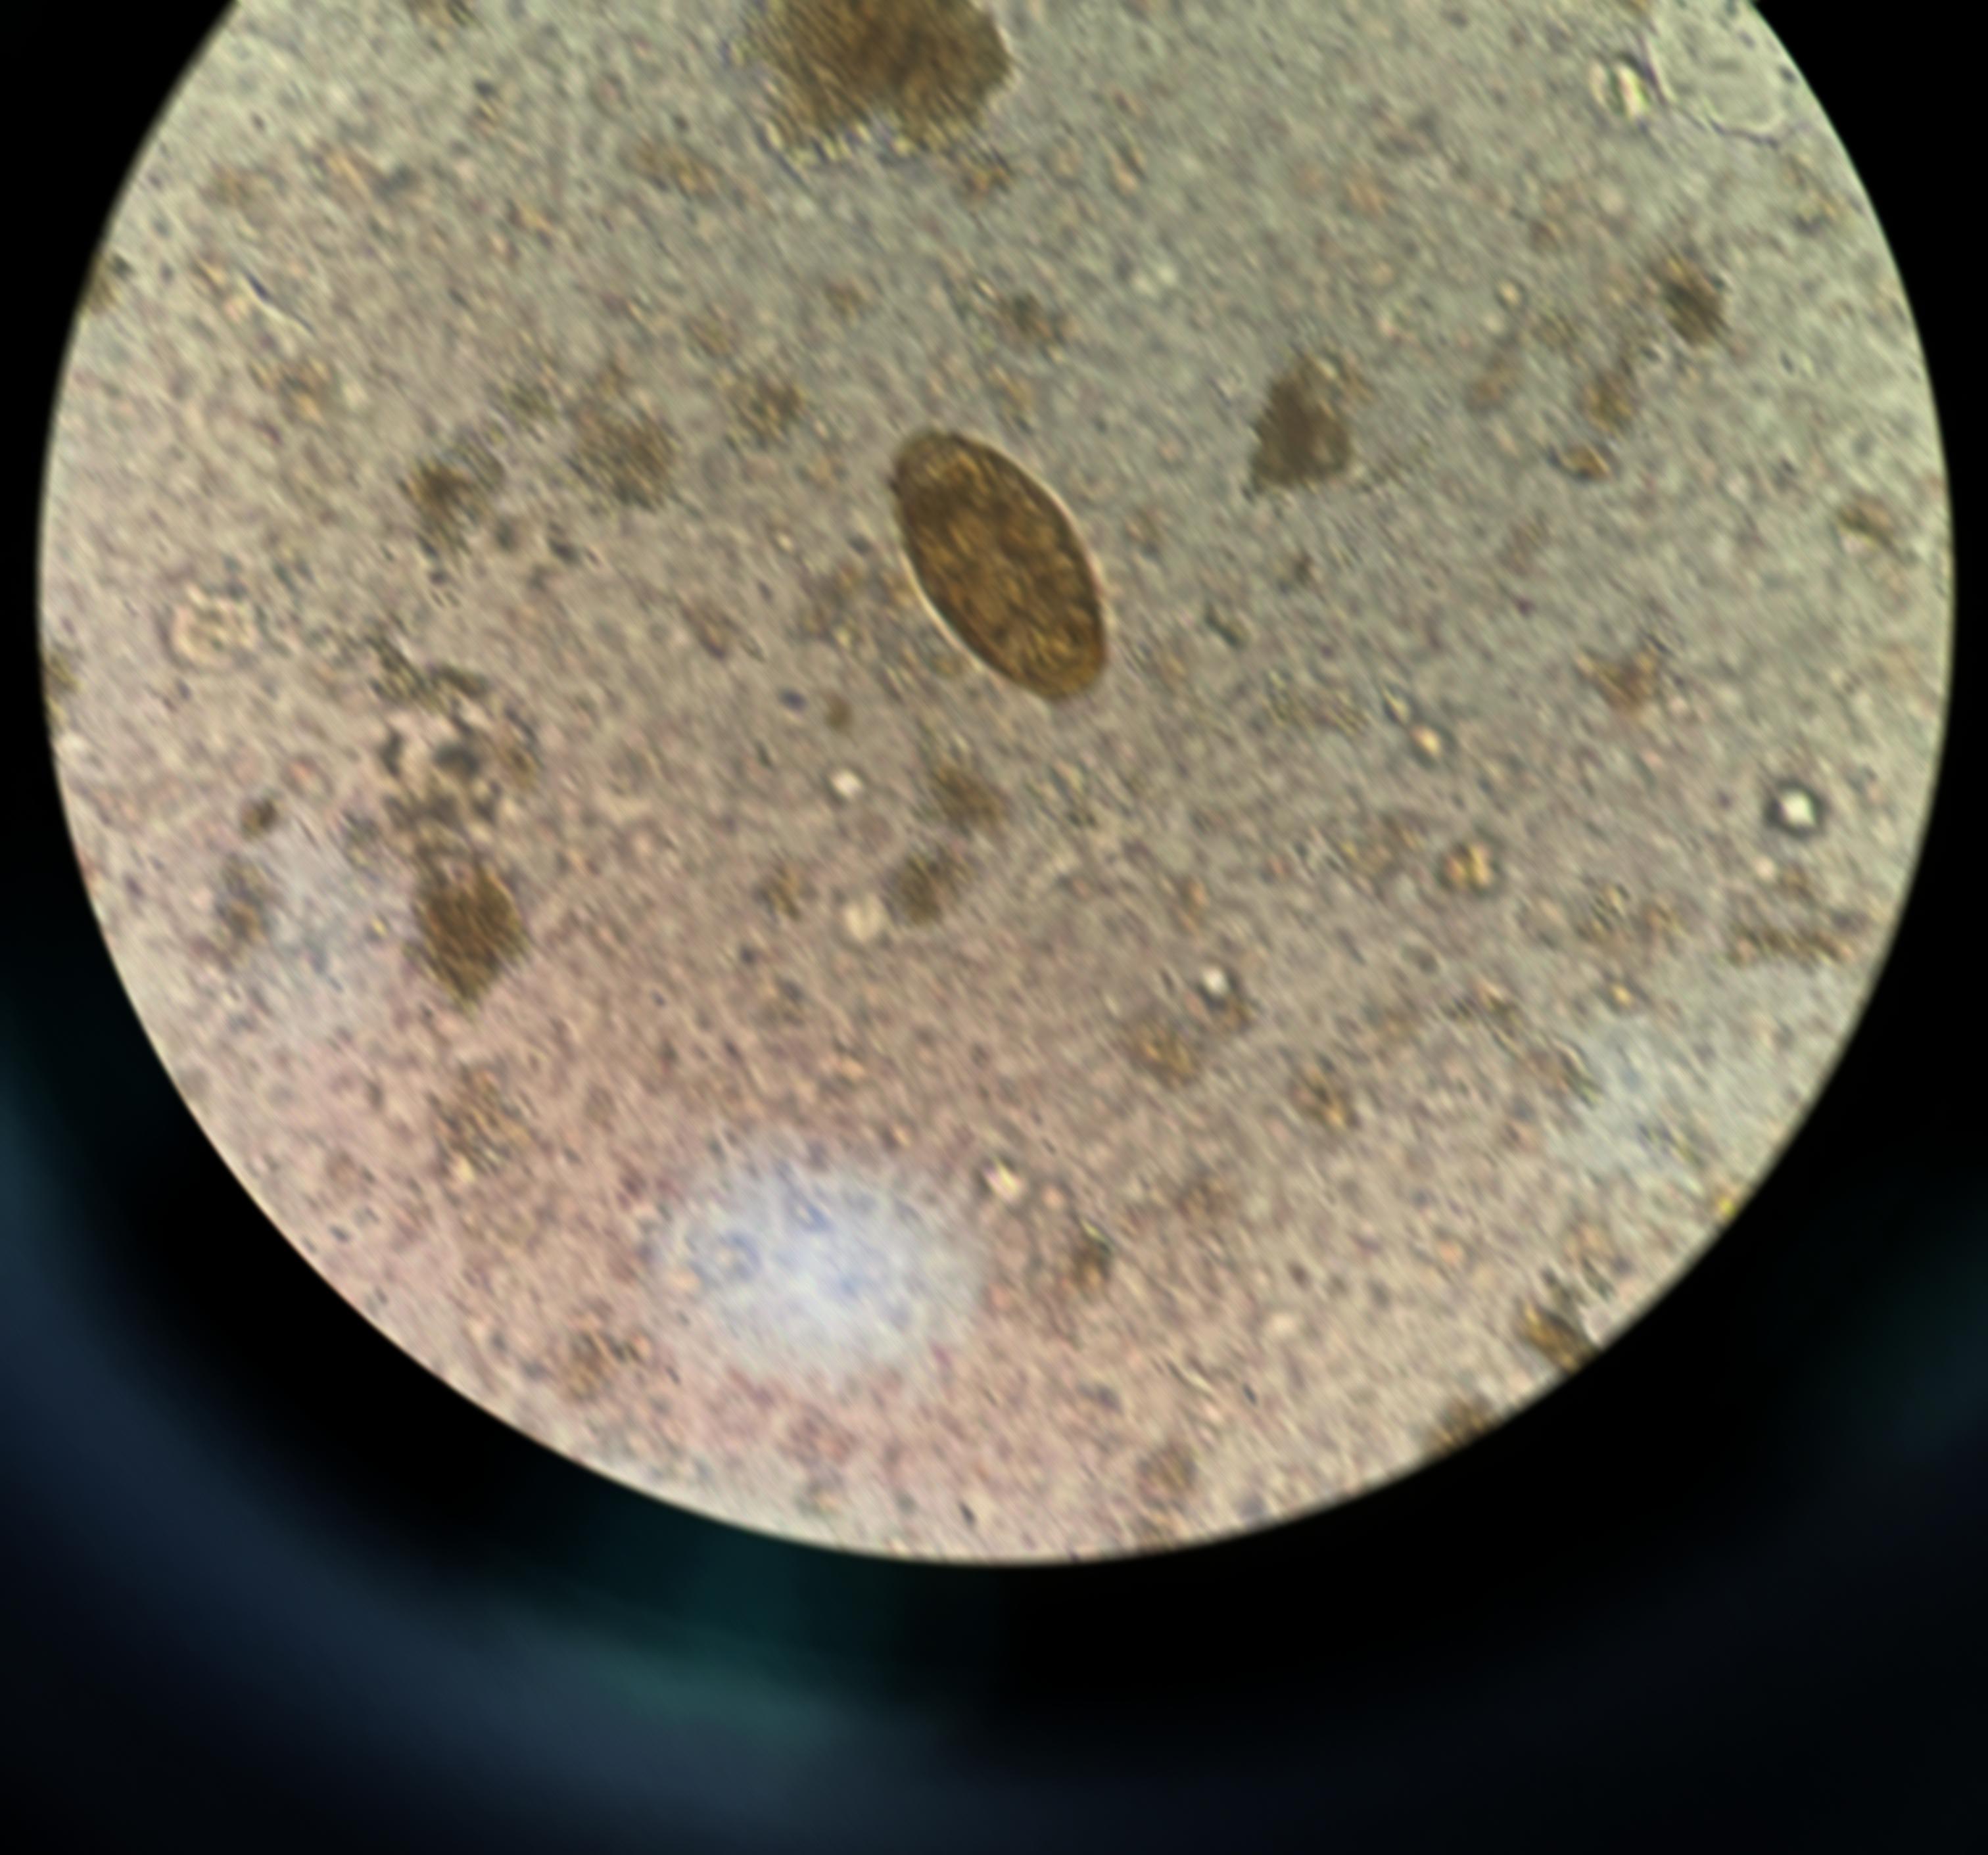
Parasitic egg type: Paragonimus spp